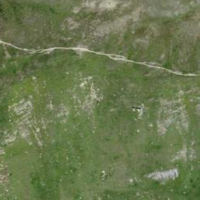
EUNIS habitat code: 26
Species observed at this site:
Marmota marmota